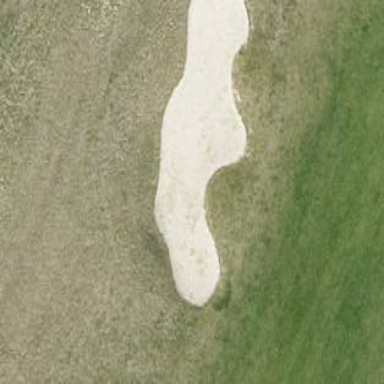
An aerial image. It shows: Golf bunker filled with natural sand.